Interaction volume radius: 10 \u00c5
Interaction volume height: 10 \u00c5
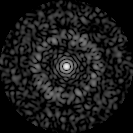
Disorder parameter: 0.8041